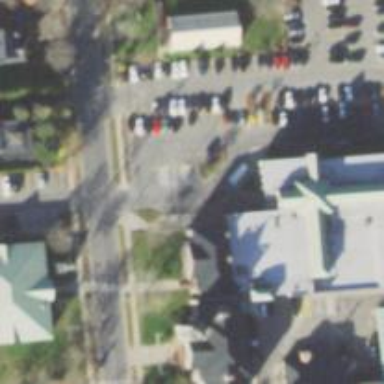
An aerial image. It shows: Public courthouse building.